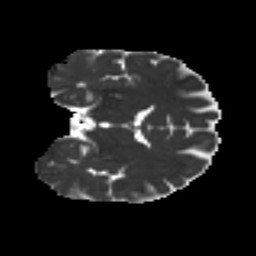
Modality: MD
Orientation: coronal
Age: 46
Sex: male
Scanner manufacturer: ge
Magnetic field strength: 3 T
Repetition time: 7.8 s
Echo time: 0.061 s